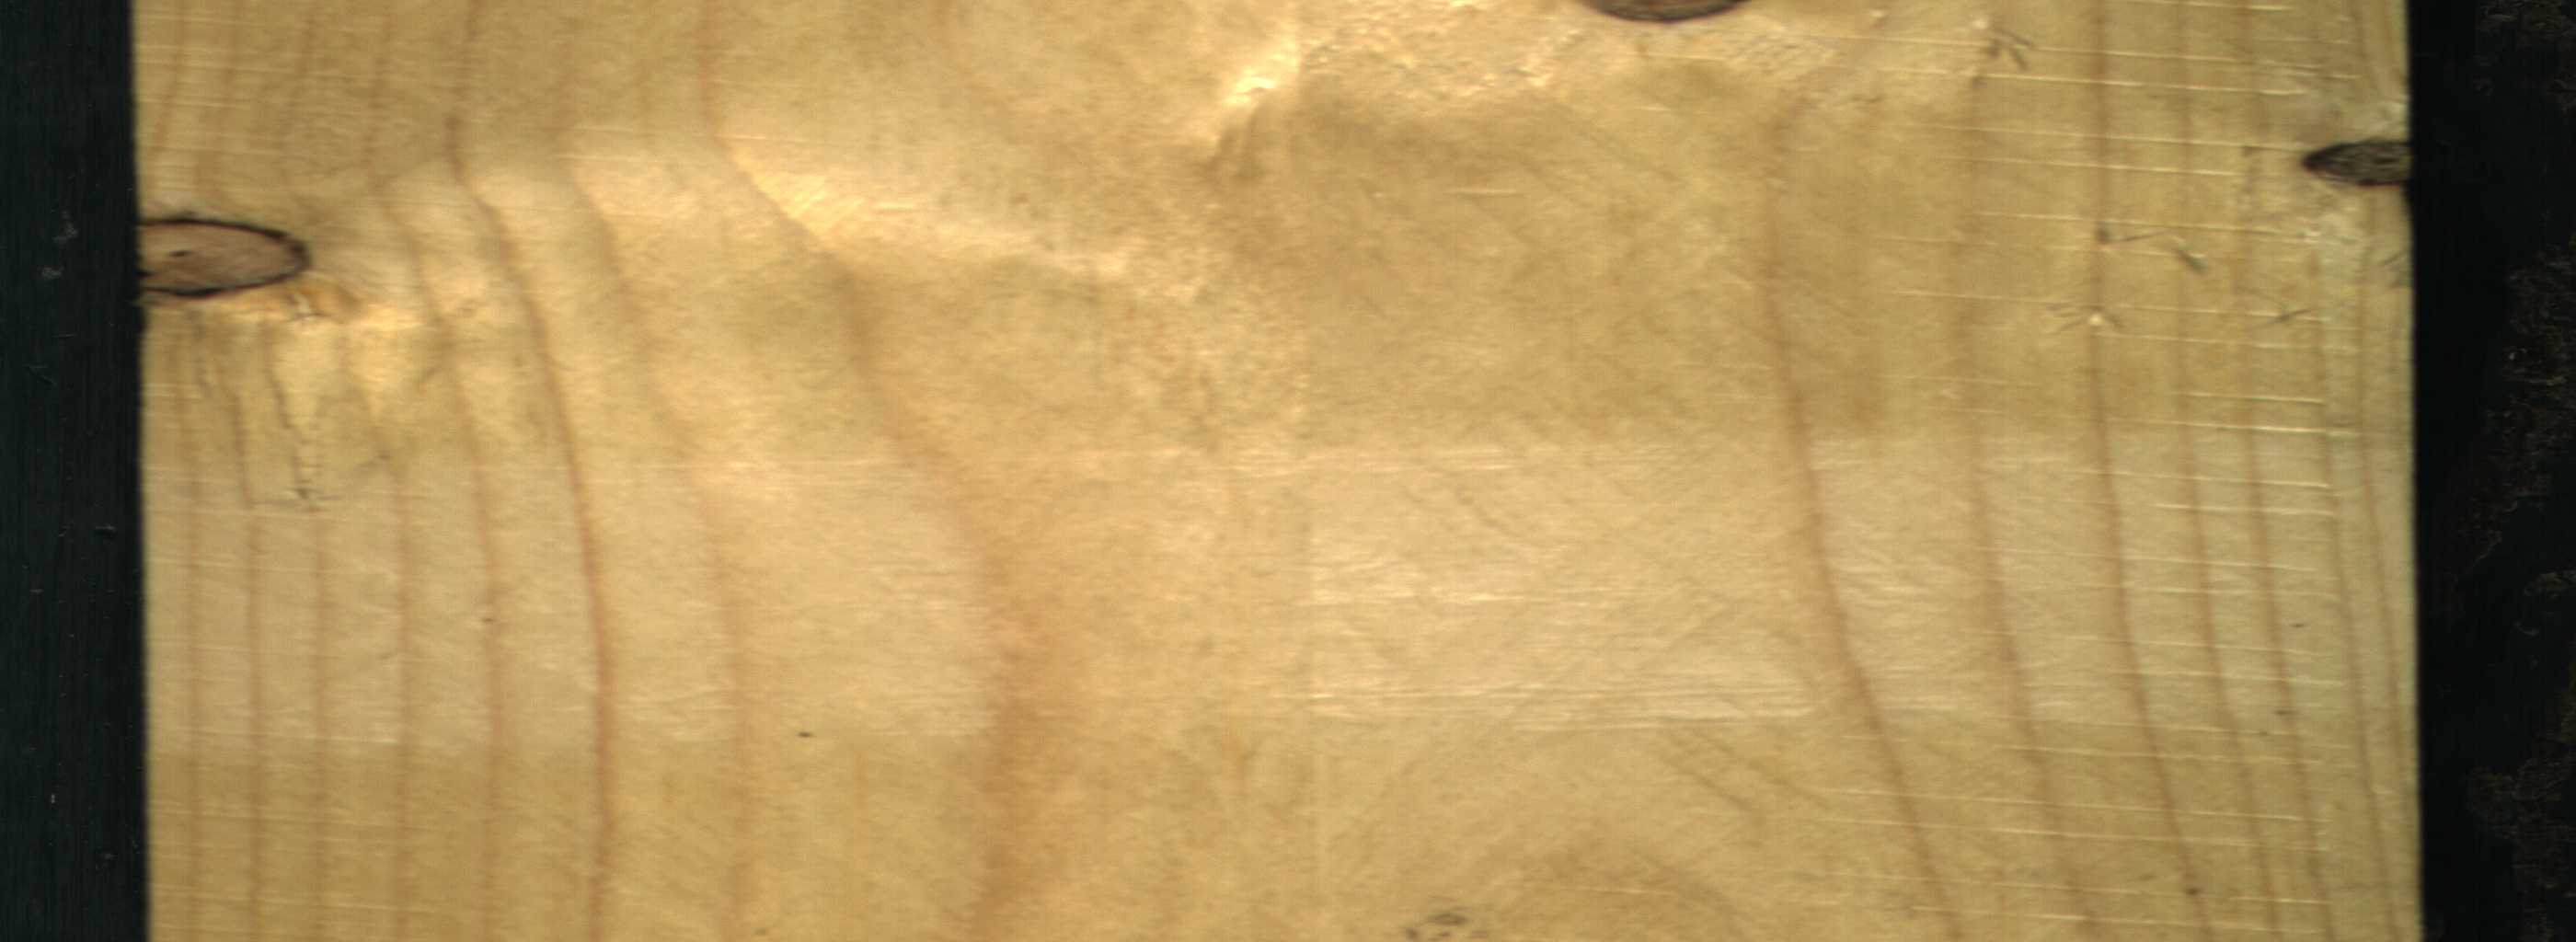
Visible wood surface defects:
Dead_Knot
Dead_Knot
Dead_Knot